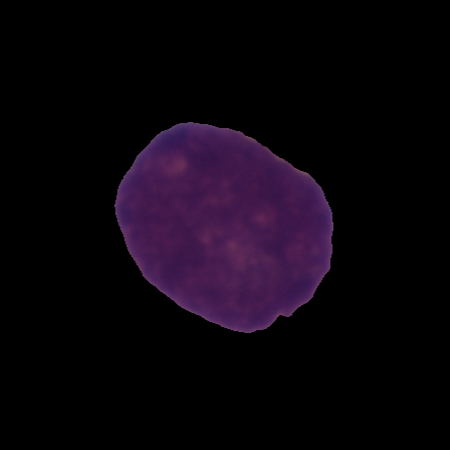
Label: cancer